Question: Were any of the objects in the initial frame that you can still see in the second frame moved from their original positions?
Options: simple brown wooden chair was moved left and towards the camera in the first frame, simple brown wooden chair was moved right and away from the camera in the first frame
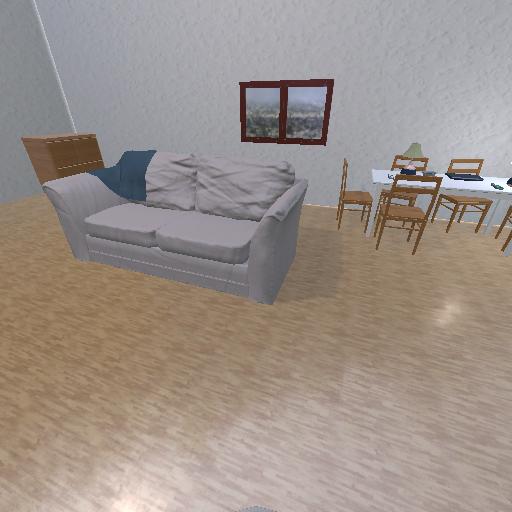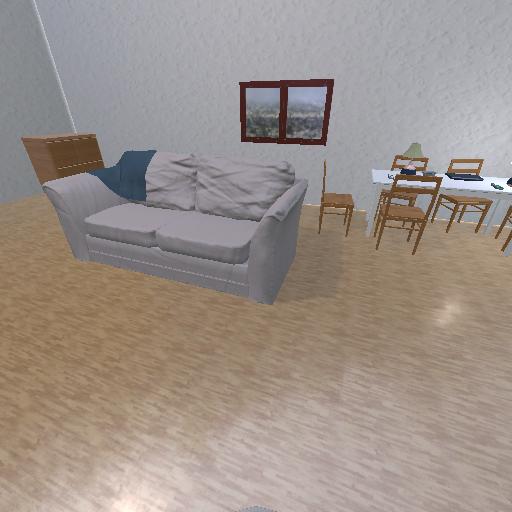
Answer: simple brown wooden chair was moved left and towards the camera in the first frame